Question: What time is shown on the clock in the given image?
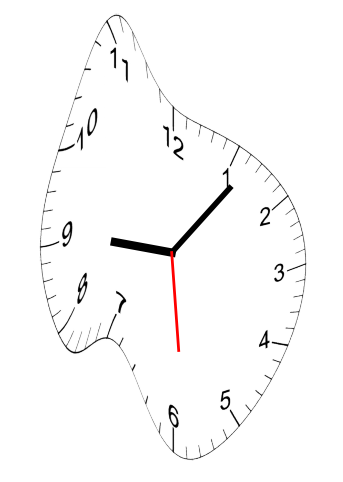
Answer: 09:06:29